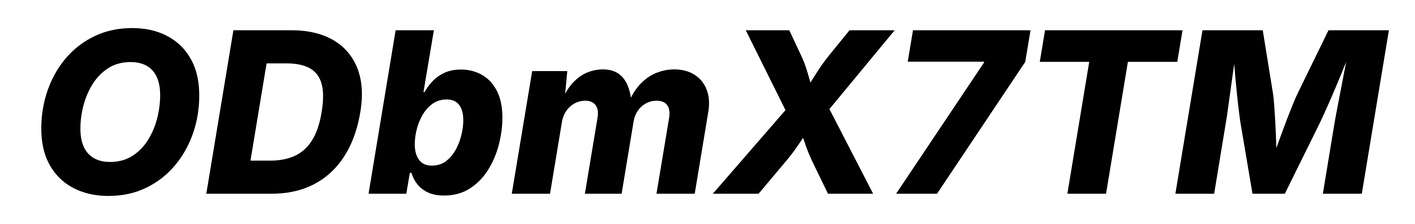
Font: Inter-Italic_ExtraBold_Italic